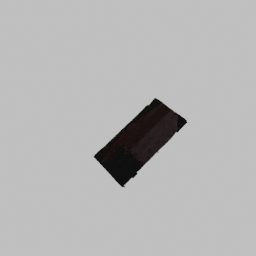
Label: architecture